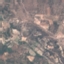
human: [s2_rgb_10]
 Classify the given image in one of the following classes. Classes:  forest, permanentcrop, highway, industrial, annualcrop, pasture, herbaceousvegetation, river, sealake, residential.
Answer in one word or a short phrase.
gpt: PermanentCrop